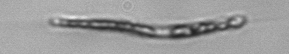
Label: Euglena